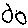
Label: circle